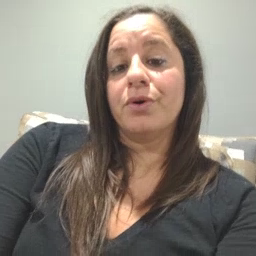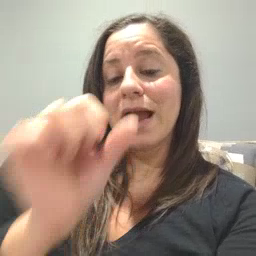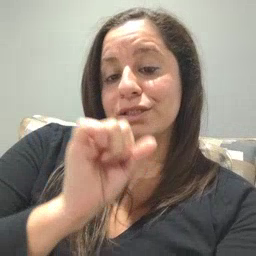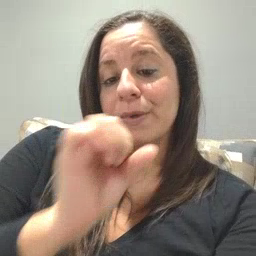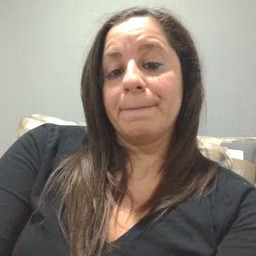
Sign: icecream